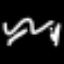
Label: squiggle